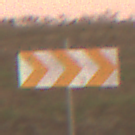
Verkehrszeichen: RichtungstafelnInKurvenGrossLinks
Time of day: SunriseSunset
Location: Outdoor (Nature)
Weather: PartlyCloudy
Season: NotSpecified
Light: Natural